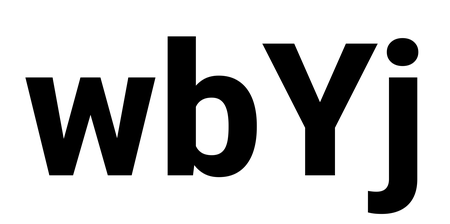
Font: Roboto_ExtraBold